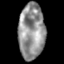
Tissue: skin
Cell type: Epithelial cells
Senescence score: 0.2705
Nuclear area (px): 1424
Mean DAPI intensity: 146.551